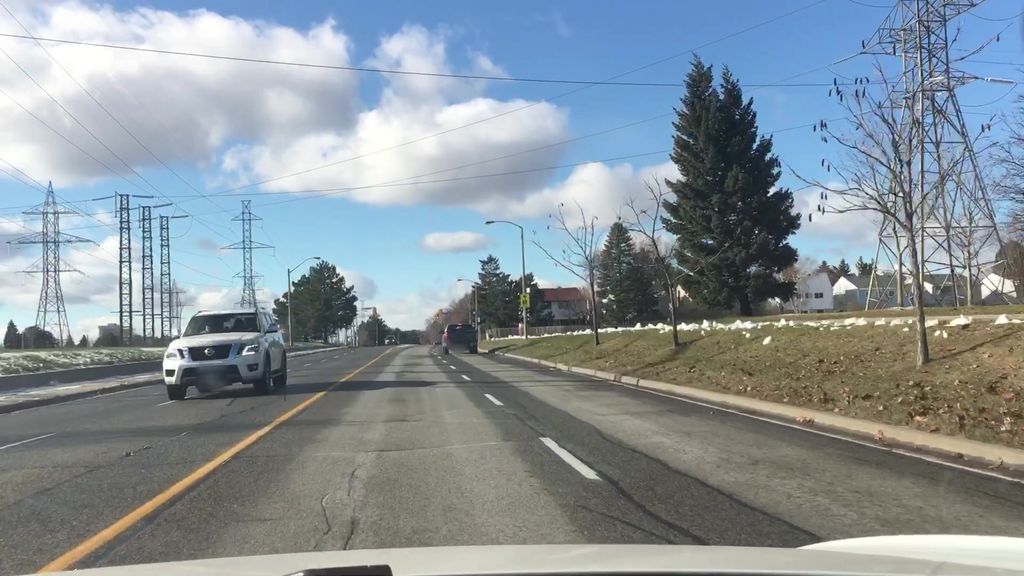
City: toronto